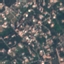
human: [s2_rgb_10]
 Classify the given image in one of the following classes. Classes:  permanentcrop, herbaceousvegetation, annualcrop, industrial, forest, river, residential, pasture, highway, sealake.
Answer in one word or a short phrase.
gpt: Residential